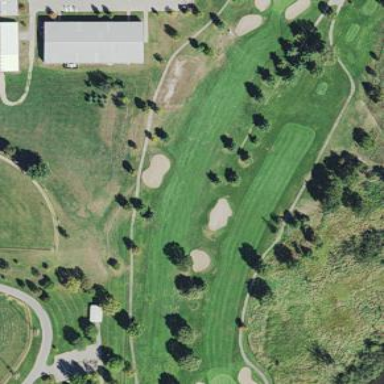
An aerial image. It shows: Rough area on grassy golf course.